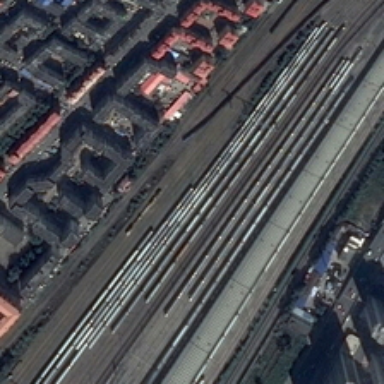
Many buildings and some green trees are in two sides of a railway station .